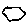
Label: hexagon